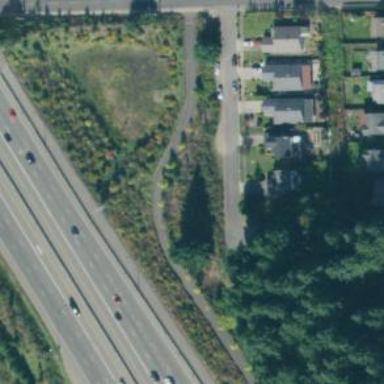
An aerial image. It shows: Cycleway.